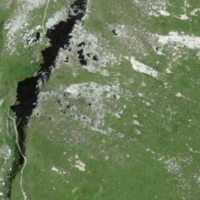
EUNIS habitat code: 26
Species observed at this site:
Dryas octopetala